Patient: sex F, age 63
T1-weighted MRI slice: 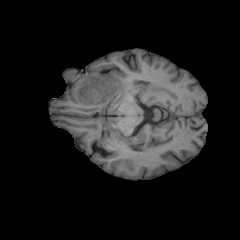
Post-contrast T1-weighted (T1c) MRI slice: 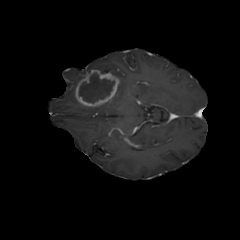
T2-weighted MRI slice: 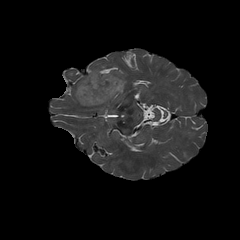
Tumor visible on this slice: yes
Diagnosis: Glioblastoma, IDH-wildtype
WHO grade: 4